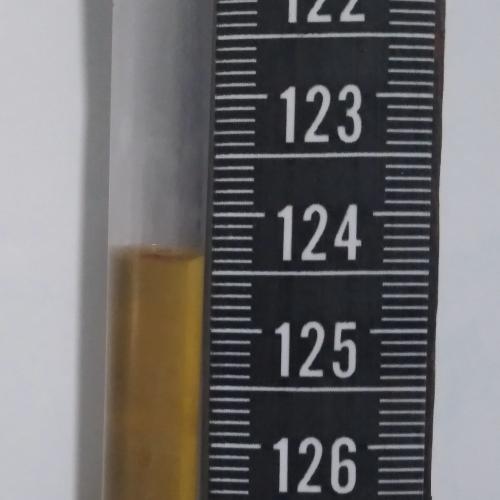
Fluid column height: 124.4 cm